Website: lowes
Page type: receipt
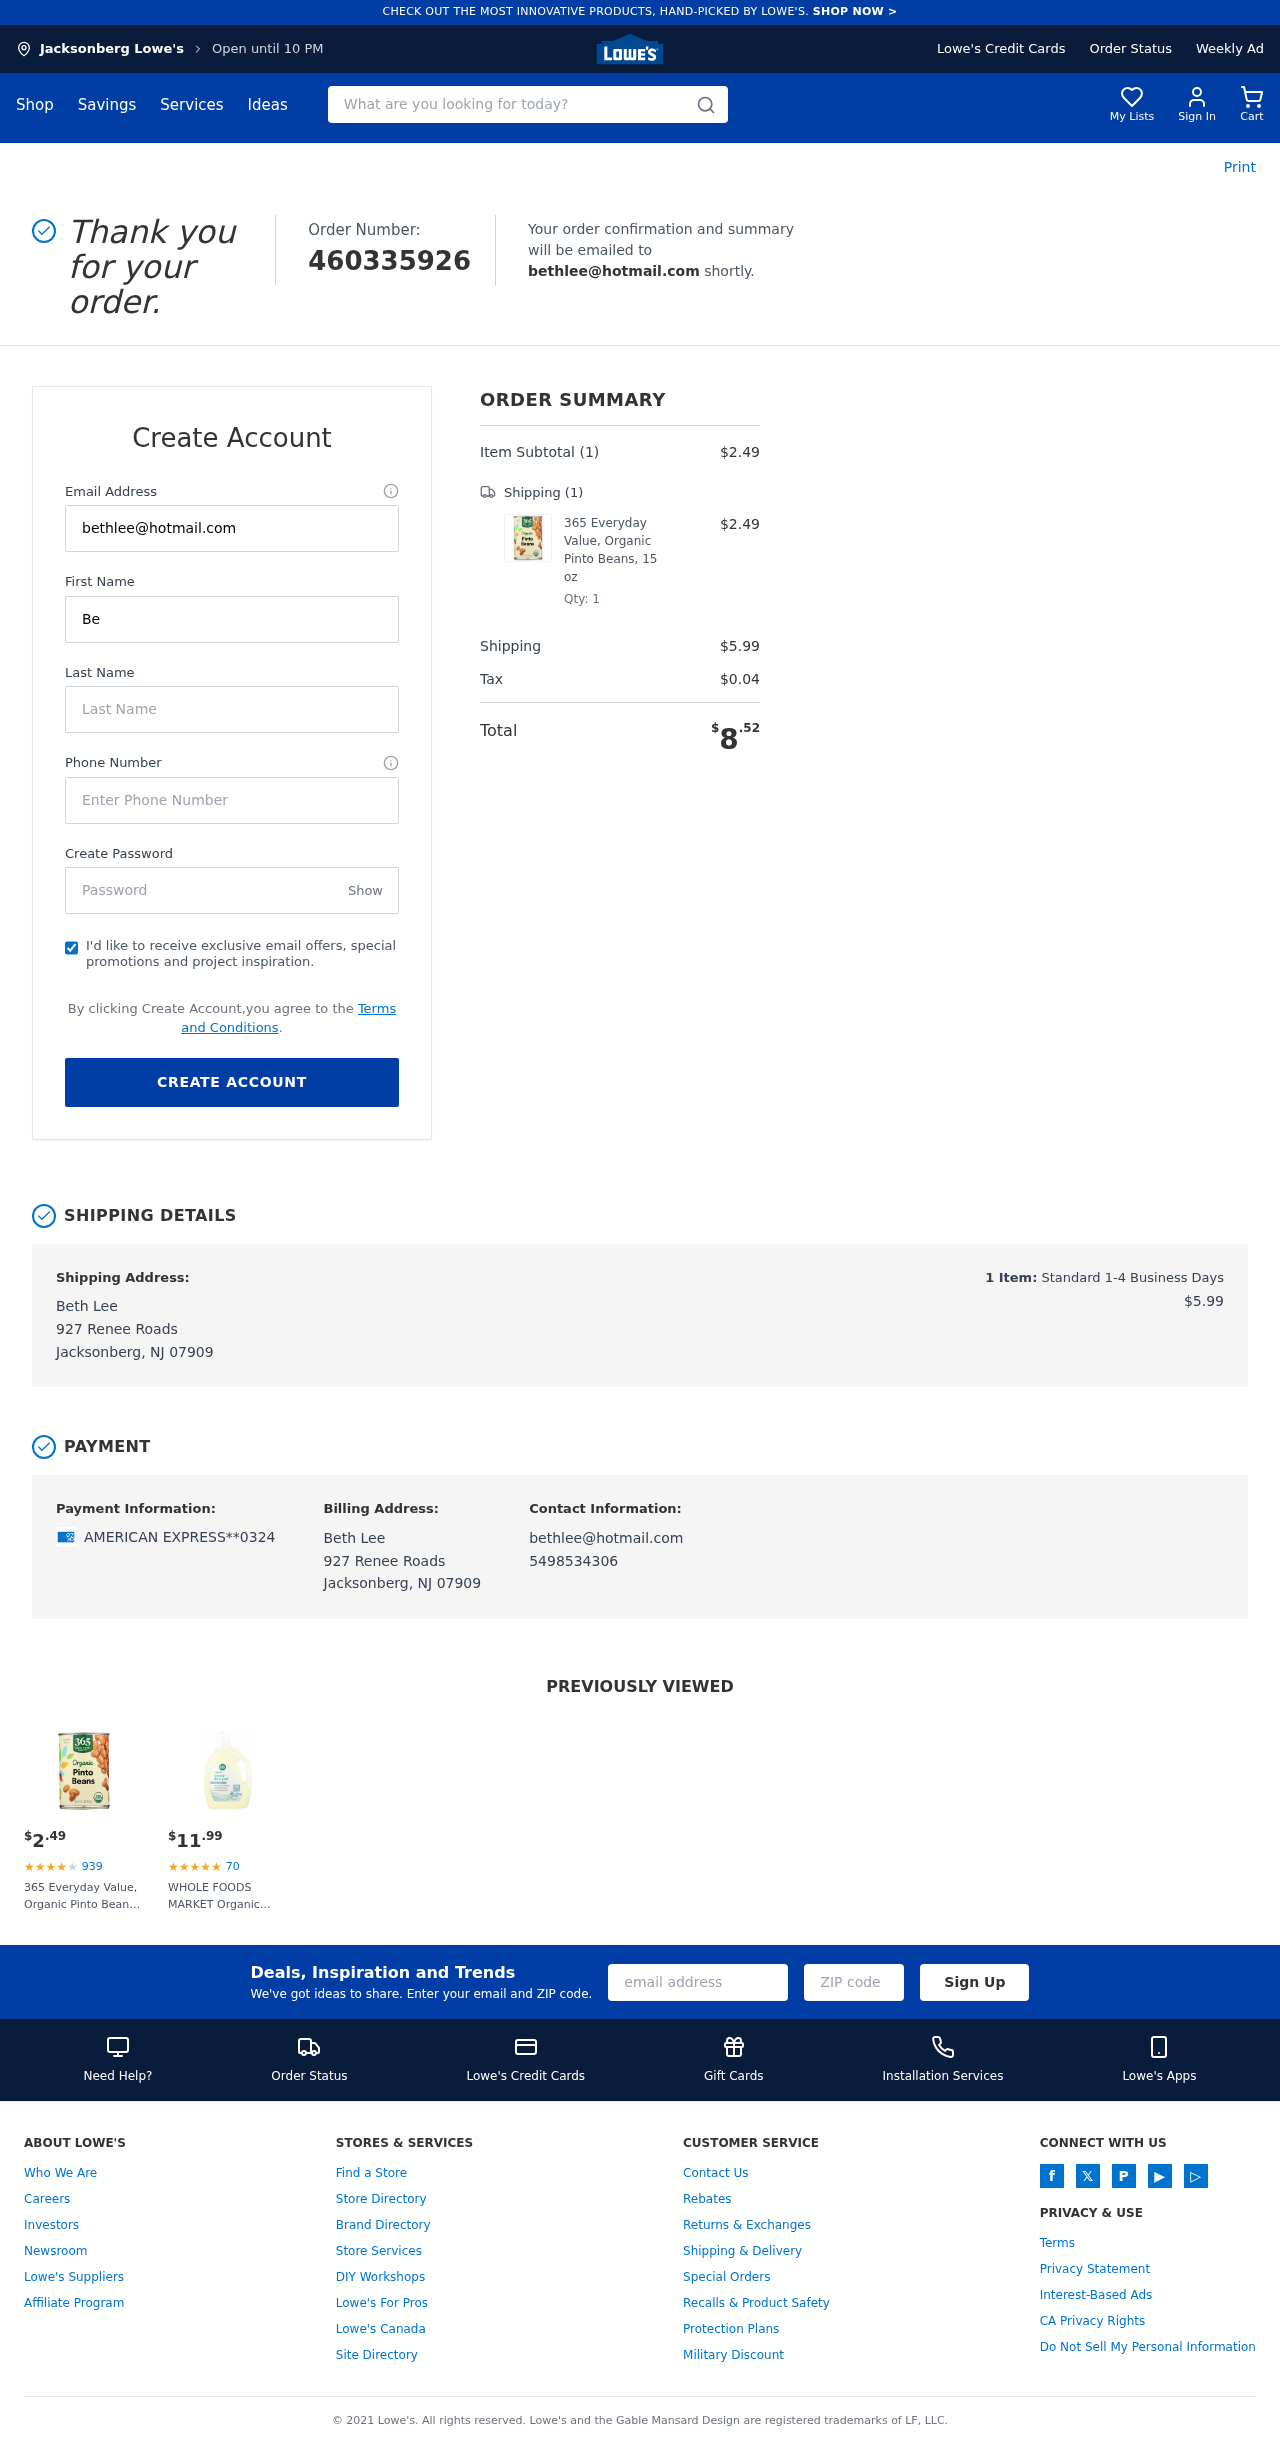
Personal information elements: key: PII_CARD_LAST4
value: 0324
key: PII_CARD_TYPE
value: AMERICAN EXPRESS
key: PII_CITY
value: Jacksonberg
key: PII_EMAIL
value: bethlee@hotmail.com
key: PII_FULLNAME
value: Beth Lee
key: PII_PHONE
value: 5498534306
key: PII_STREET
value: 927 Renee Roads
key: PII_FIRSTNAME
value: Beth
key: PII_LASTNAME
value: Lee
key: PII_CITY_STATE_ZIP
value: Jacksonberg, NJ 07909
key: PII_FULLNAME2
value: Beth Lee
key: PII_FULLNAME3
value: Beth Lee
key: PII_FIRSTNAME2
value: Beth
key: PII_FIRSTNAME3
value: Beth
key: PII_LASTNAME2
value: Lee
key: PII_LASTNAME3
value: Lee
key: PII_FIRSTNAME_DERIVED
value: Beth
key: PII_LASTNAME_DERIVED
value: Lee
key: PII_FULLNAME_DERIVED
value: Beth Lee
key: PII_NAME_FULL_DERIVED
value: Beth Lee
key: PII_POSTCODE
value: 07909
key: PII_STATE_ABBR
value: NJ
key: PII_POSTCODE_FULL
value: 07909
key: PII_CITY_STATE
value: Jacksonberg, NJ
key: PII_POSTCODE_NUMERIC
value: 7909
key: PII_EMAIL2
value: bethlee@hotmail.com
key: PII_EMAIL3
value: bethlee@hotmail.com
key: PII_PHONE_LINE
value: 4306
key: PII_PHONE_SUFFIX
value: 4306
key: PII_PHONE2
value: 5498534306
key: PII_PHONE3
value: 5498534306
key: PII_PHONE_NUMERIC
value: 5498534306
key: PII_PHONE_LINE_NUMERIC
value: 4306
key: PII_PHONE_SUFFIX_NUMERIC
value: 4306
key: PII_PHONE2_NUMERIC
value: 5498534306
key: PII_PHONE3_NUMERIC
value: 5498534306
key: PII_PHONE_DIGITS
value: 5498534306
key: PII_PHONE_LAST4
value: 4306
Product elements: key: PRODUCT1_NAME
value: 365 Everyday Value, Organic Pinto Beans, 15 oz
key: PRODUCT1_PRICE
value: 2.49
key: PRODUCT1_QUANTITY
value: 1
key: PRODUCT2_NAME
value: WHOLE FOODS MARKET Organic Unscented 100oz Laundry Detergent, 100 FZ
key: PRODUCT2_NUM_RATINGS
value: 70
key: PRODUCT2_PRICE
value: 11.99
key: PRODUCT1_PRICE2
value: $2.49
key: PRODUCT1_RATING2
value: ★
★
★
★
★
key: PRODUCT1_NUM_RATINGS2
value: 939
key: PRODUCT1_NAME2
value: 365 Everyday Value, Organic Pinto Beans, 15 oz
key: PRODUCT2_RATING
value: ★
★
★
★
★
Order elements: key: ORDER_ID
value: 460335926
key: ORDER_NUM_ITEMS
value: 1
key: ORDER_SUBTOTAL
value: $2.49
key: ORDER_NUM_ITEMS2
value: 1
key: ORDER_SHIPPING_COST
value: $5.99
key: ORDER_TAX
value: $0.04
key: ORDER_TOTAL
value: $8.52
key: ORDER_NUM_ITEMS3
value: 1
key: ORDER_SHIPPING_COST2
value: $5.99
Search elements: key: HEADER_SEARCH
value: What are you looking for today?